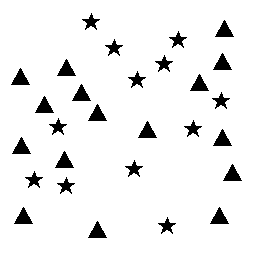
Squares: 0
Triangles: 16
Stars: 12
Total shapes: 28